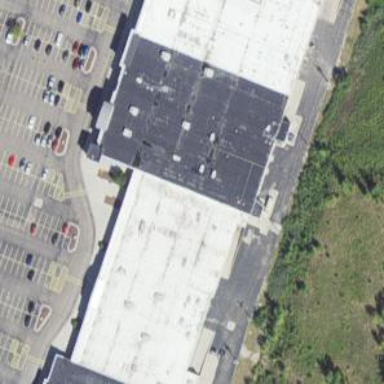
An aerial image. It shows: Commercial building housing department store.